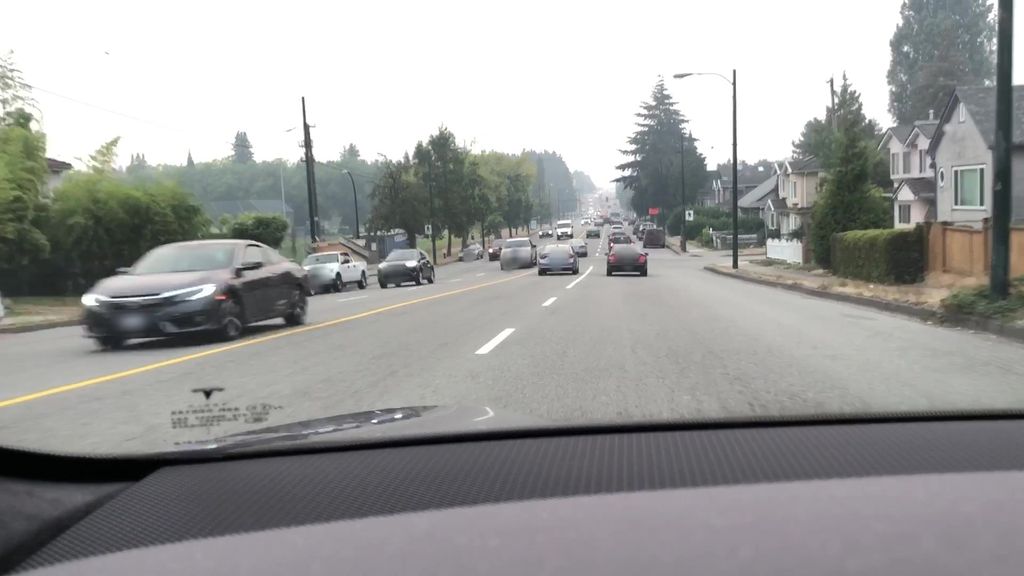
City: vancouver